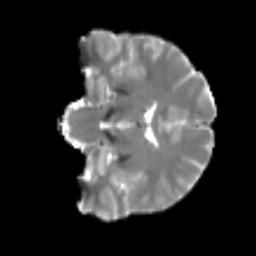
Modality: T2w
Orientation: coronal
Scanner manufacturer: siemens
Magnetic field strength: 3 T
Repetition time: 4 s
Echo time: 0.0594 s